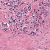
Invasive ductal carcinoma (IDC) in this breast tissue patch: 1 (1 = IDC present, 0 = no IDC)